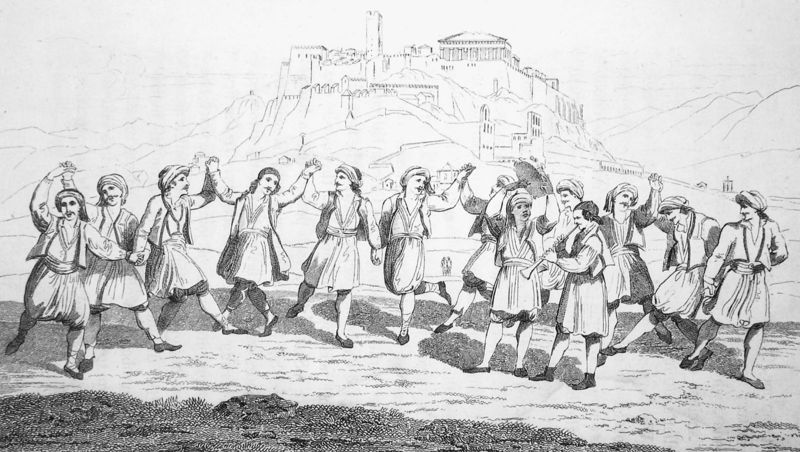
Titel: Männertanz in Athen
Künstler: Hugh William Williams
Schlagwörter: weiß, stadt, männer, schwarz, skizze, zeichnung, tanz, hügel, musik, hosen, berge, kopftuch, ruinen, tracht, flöte, griechen, griechisch, griechenland, strumpfhosen, tempel, reigen, erinnerung, turban, athen, akropolis, folklore, sketch, pumphosen, befreiungskriege, tant, sirtaki, flöze